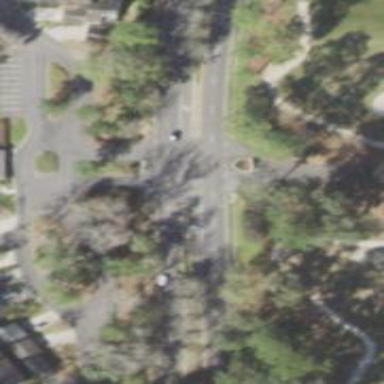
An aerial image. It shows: Unmarked crossing on footway.